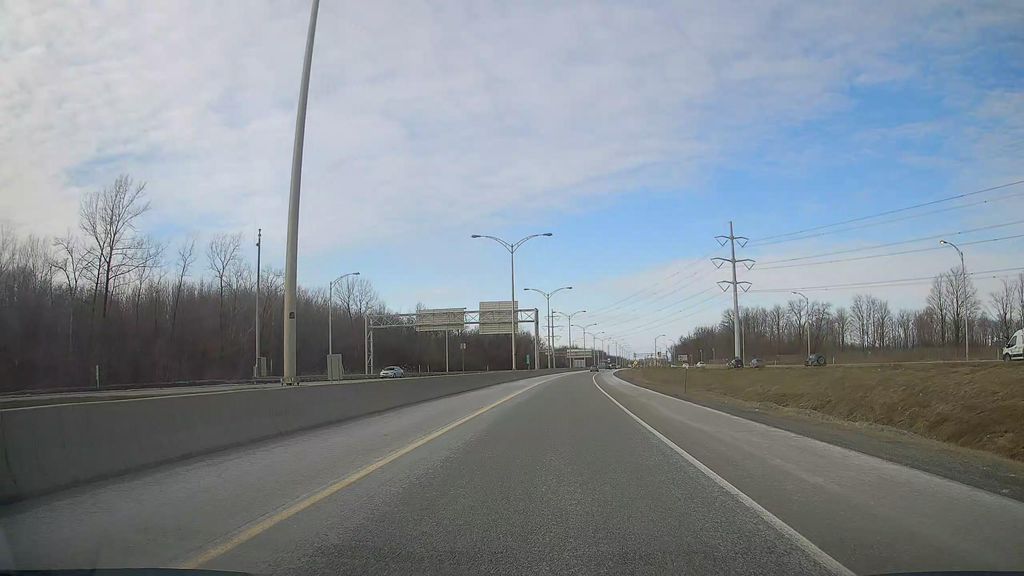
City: montreal